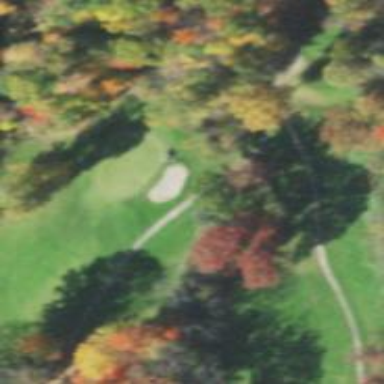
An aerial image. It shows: View of golf hole.